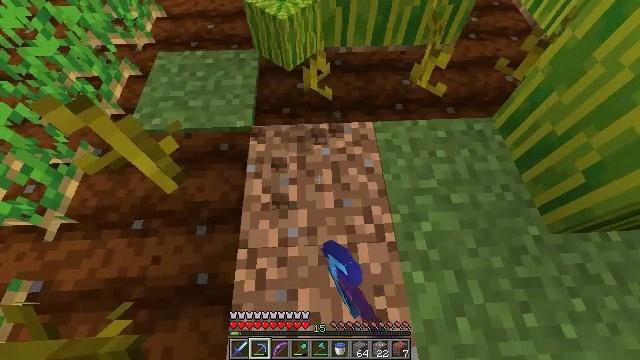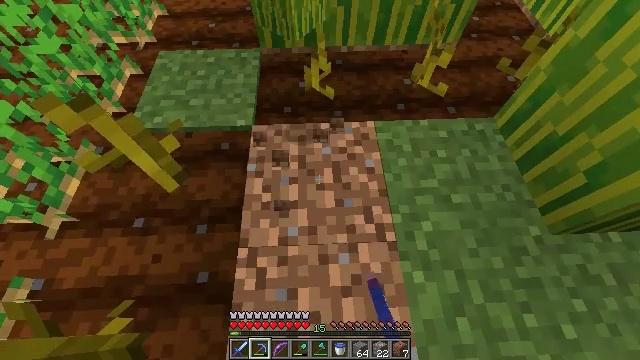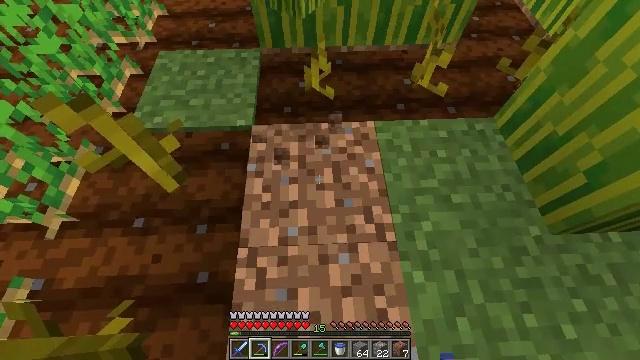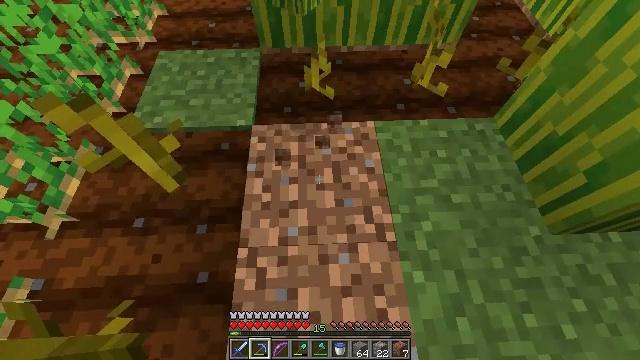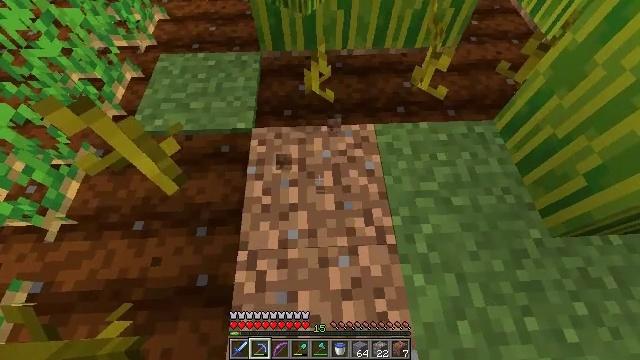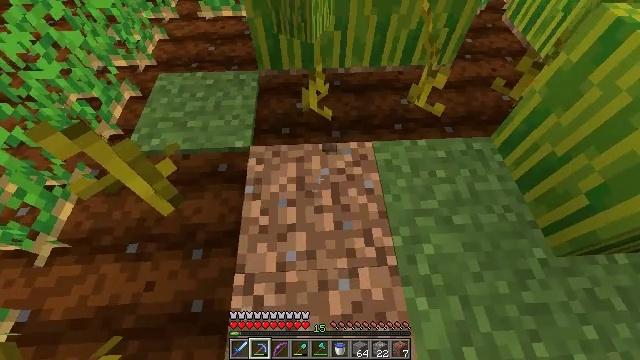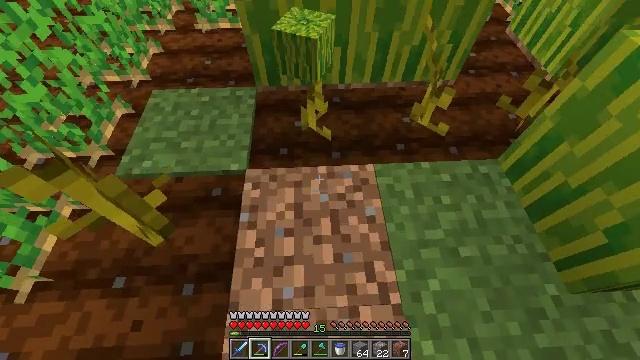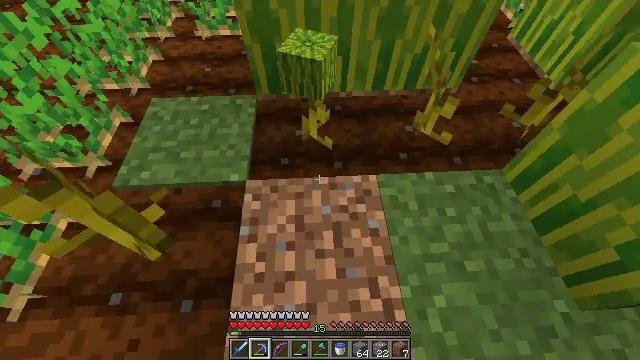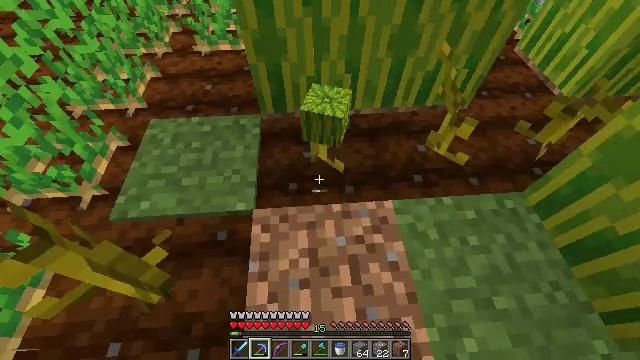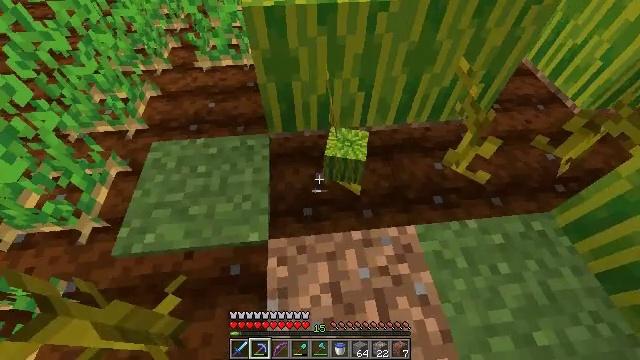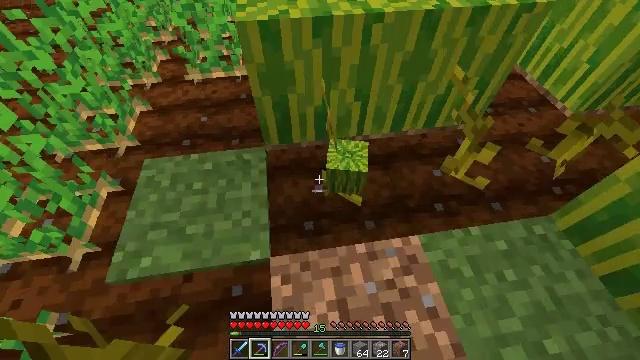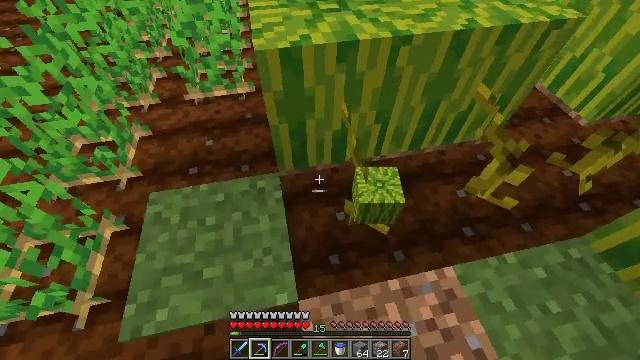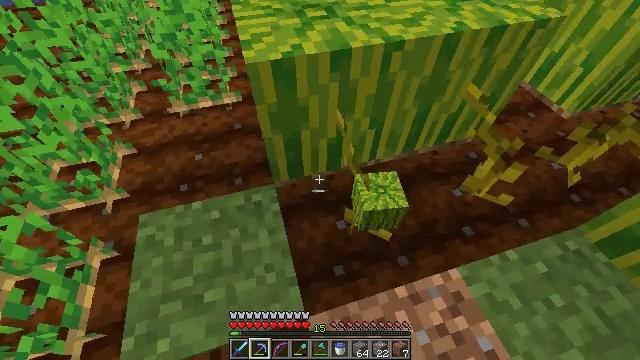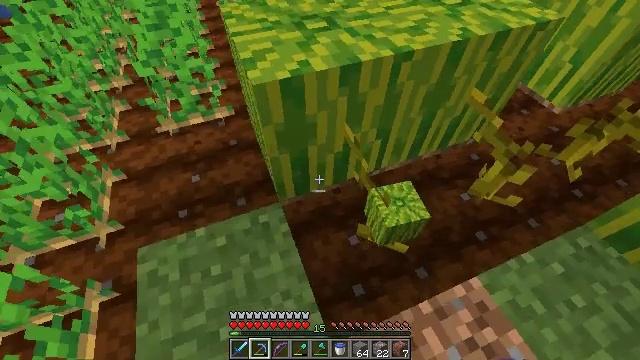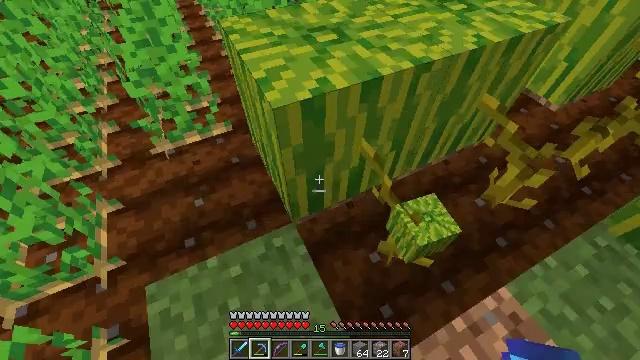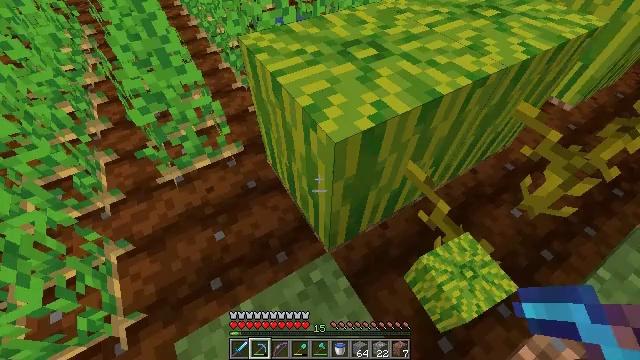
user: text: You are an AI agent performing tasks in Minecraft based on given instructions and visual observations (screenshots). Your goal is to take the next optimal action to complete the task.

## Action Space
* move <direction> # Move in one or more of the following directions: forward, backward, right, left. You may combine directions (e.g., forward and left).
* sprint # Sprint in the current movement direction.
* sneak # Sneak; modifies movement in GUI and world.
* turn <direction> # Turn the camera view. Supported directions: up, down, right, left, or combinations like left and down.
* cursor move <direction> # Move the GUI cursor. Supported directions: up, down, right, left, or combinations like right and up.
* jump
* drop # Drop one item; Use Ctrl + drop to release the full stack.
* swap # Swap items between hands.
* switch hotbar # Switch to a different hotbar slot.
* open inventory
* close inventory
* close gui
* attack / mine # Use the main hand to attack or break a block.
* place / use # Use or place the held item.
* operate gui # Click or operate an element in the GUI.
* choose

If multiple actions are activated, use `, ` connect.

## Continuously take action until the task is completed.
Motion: motion action
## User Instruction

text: Harvest melon from the farm.
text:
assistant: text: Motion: no_op
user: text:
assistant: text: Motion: no_op
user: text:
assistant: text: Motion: no_op
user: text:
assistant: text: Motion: no_op
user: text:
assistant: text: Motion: move forward, turn up
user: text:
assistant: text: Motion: move forward
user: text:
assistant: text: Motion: move forward and move left
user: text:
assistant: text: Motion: move forward and move left, turn right
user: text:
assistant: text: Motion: move forward and move left, turn right and up
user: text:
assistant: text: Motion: move forward and move left, turn right and up
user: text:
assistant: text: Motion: move forward and move left, turn right
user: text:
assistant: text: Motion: move forward and move left, turn right
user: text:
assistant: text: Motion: move forward and move left, turn right
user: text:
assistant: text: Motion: move forward and move left, turn right
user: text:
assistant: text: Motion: move forward and move left, turn right
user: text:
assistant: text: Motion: move forward, turn right
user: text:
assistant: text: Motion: move forward, turn right
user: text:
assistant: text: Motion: move forward, turn right
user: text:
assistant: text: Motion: move forward, turn right
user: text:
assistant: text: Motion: move forward, turn right
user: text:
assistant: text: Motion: turn right
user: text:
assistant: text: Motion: turn right
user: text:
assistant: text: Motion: turn right, attack / mine
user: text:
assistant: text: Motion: turn right and up, attack / mine
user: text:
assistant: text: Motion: turn right and up, attack / mine
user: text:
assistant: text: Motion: turn right and up, attack / mine
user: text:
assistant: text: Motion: turn right and up, attack / mine
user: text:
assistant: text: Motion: turn right and up, attack / mine
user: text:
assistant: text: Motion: turn right and up, attack / mine
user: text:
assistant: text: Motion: turn right and up, attack / mine